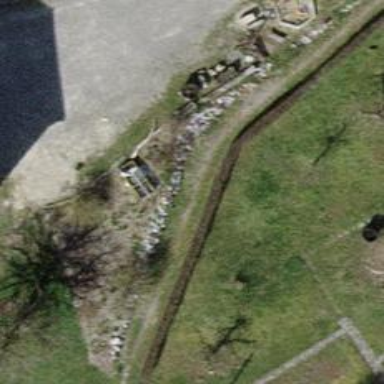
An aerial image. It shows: Compacted path.